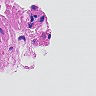
Metastatic tissue present: no